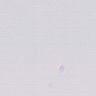
Metastatic tissue present: no